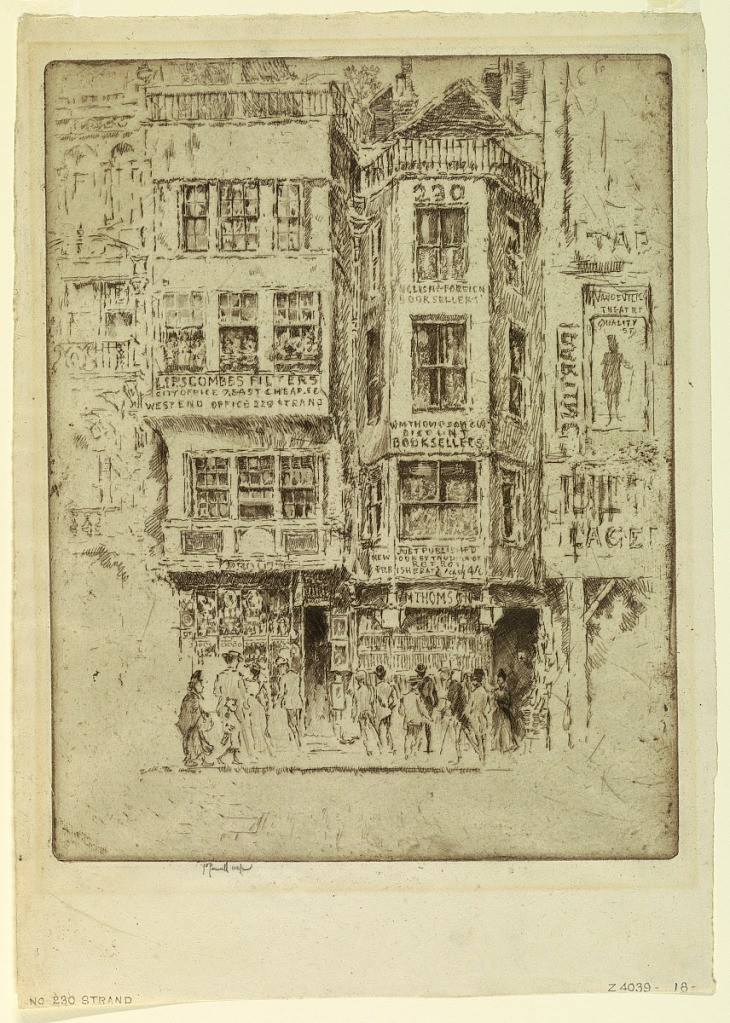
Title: No. 230 the Strand
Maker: Joseph Pennell, American, active England, 1857–1926
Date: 1903
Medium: Etching on paper
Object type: Print
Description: Vertical rectangle. Façades or irregularly shapes buildings seen frontally; one is in the form of a triple tier of bay windows. Numerous figures in the street.